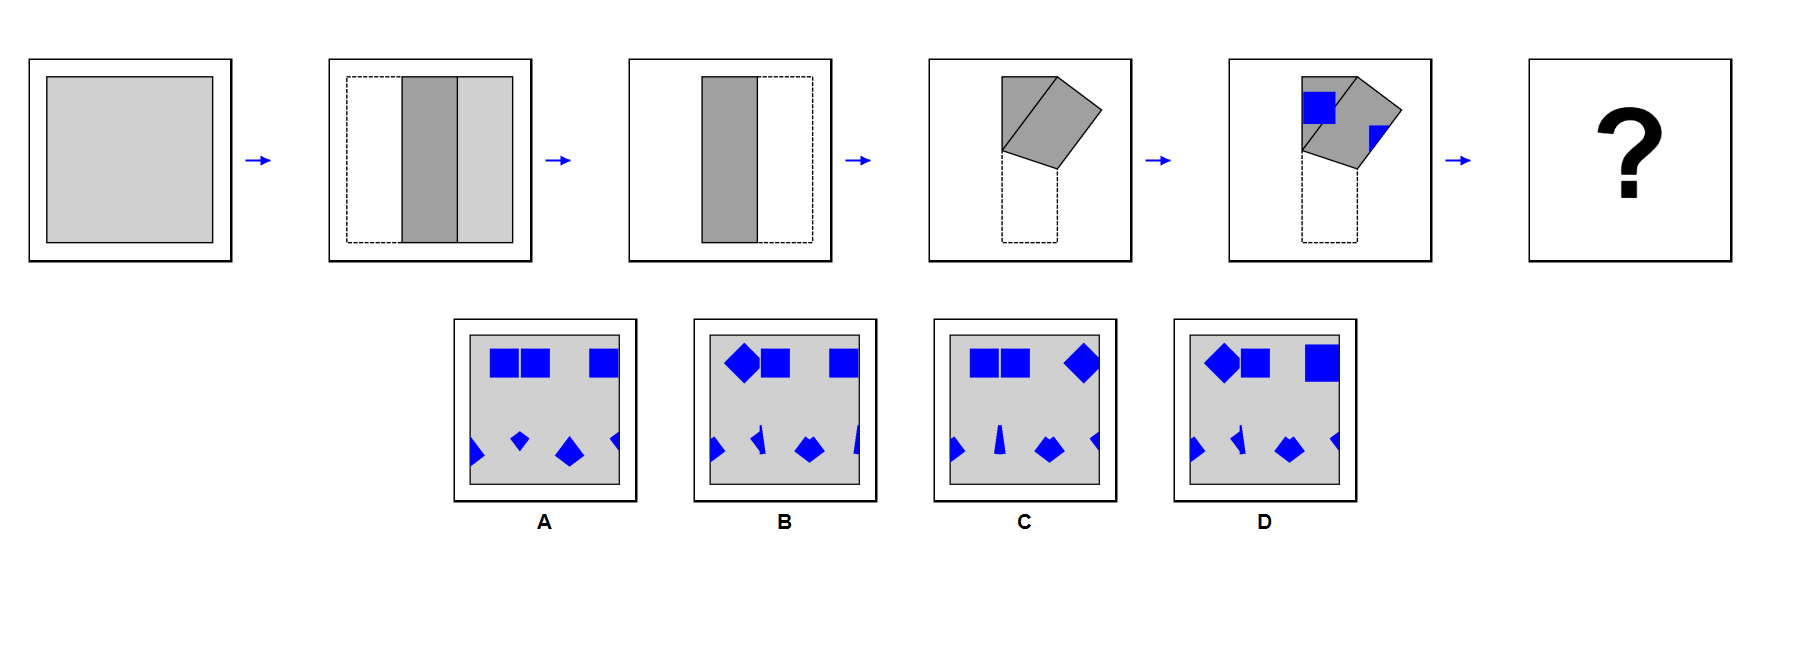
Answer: A